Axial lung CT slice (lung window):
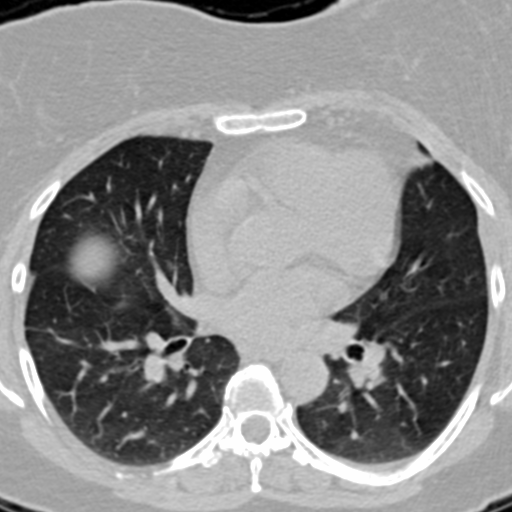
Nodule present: no